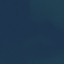
Land use / land cover class: SeaLake